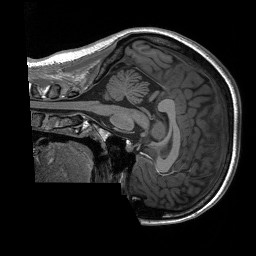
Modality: T1w
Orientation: sagittal
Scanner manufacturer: siemens
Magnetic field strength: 3 T
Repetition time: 2.3 s
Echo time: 0.00207 s